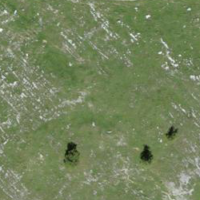
EUNIS habitat code: 26
Species observed at this site:
Viola calcarata